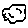
Label: cloud